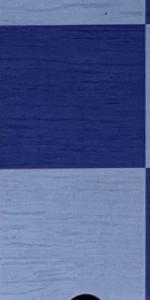
Label: Empty